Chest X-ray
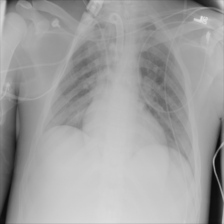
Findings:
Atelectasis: negative
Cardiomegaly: negative
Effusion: negative
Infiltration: negative
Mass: negative
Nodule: negative
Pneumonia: negative
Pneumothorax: negative
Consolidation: negative
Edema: negative
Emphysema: negative
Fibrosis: negative
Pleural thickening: negative
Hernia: negative